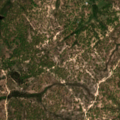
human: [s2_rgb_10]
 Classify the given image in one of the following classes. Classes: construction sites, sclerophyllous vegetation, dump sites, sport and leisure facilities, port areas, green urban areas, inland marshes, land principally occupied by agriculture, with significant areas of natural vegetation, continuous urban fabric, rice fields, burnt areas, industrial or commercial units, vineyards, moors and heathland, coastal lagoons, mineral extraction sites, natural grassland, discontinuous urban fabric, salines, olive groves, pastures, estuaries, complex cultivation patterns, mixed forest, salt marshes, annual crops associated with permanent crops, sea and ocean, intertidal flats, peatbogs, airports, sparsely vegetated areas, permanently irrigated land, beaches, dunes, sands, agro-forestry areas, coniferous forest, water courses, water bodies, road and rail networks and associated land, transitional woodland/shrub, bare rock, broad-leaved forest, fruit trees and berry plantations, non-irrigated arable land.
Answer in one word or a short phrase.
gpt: broad-leaved forest